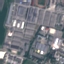
Land use / land cover: Industrial